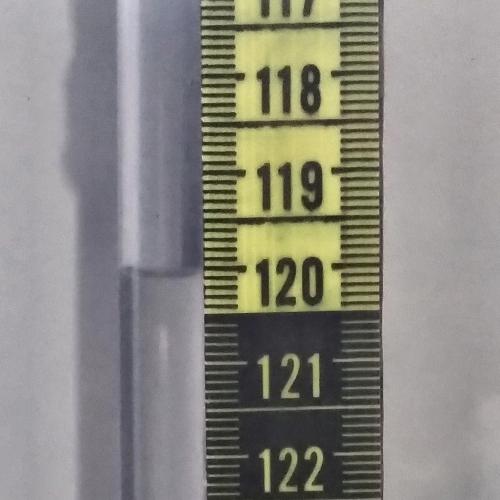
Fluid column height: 120.1 cm